Question: Good morning, I am writing a program that makes a POST webrequest to a website (websta.me). The request works, but the problem is the response.
I analyzed the http requests using Charles and this is the normal response:
'''
{"meta":{"code":200},"data":{"created_time":"xs","text":"xxxx <3","from":{"username":"xxxx","profile_picture":"xxxx","id":"xxxx","full_name":"xxxx"},"id":"xxxx"},"status":"OK","called_count":x}
'''
My program is returning this:

Any ideas on how to solve this? Thanks in advance for any help :)
This is my code if it can help:
'''
byte[] bytes = ASCIIEncoding.UTF8.GetBytes("comment=+xxx&media_id=xxx");
HttpWebRequest postReq = (HttpWebRequest)WebRequest.Create("http://websta.me/api/comments/xxx);
WebHeaderCollection postHeaders = postReq.Headers;
postReq.Method = "POST";
postReq.Timeout = 10000;
postReq.Host = "websta.me";
postReq.UserAgent = "Mozilla/5.0 (Windows NT 6.1; WOW64; rv:38.0) Gecko/20100101 Firefox/35.0";
postReq.Accept = "application/json, text/javascript, */*; q=0.01";
postHeaders.Add("Accept-Language", "it-IT,it;q=0.8,en-US;q=0.5,en;q=0.3");
postHeaders.Add("Accept-Encoding", "gzip, deflate");
postReq.ContentType = "application/x-www-form-urlencoded; charset=UTF-8";
postHeaders.Add("X-Requested-With", "XMLHttpRequest");
postReq.Referer = "http://websta.me/feed";
postReq.ContentLength = bytes.Length;
postReq.CookieContainer = cookies;
postReq.KeepAlive = true;
postHeaders.Add("Pragma", "no-cache");
postHeaders.Add("Cache-Control", "no-cache");
Stream postStream = postReq.GetRequestStream();
postStream.Write(bytes, 0, bytes.Length);
postStream.Close();
HttpWebResponse postResponse;
postResponse = (HttpWebResponse)postReq.GetResponse();
StreamReader reader = new StreamReader(postResponse.GetResponseStream());
MessageBox.Show(reader.ReadToEnd());
'''
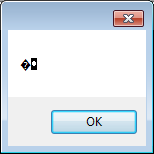
Answer: The result you are receiving from your request is GZip compressed data (the first three bytes are '0x1f8b08').
To get the text from it, just decompress it using 'GZipStream'. Something like this:
'''
private byte[] Decompress(byte[] data)
{
using (GZipStream stream = new GZipStream(new MemoryStream(data), CompressionMode.Decompress))
{
const int size = 4096;
byte[] buffer = new byte[size];
using (MemoryStream memory = new MemoryStream())
{
int count = 0;
do
{
count = stream.Read(buffer, 0, size);
if (count > 0)
{
memory.Write(buffer, 0, count);
}
}
while (count > 0);
return memory.ToArray();
}
}
}
'''
Then modify the end of your code (from where you get your response) to:
'''
postResponse = (HttpWebResponse)postReq.GetResponse();
Stream Reader = postResponse.GetResponseStream();
byte[] Data = new byte[postResponse.ContentLength];
Reader.Read(Data, 0, Data.Length);
Data = Decompress(Data);
string Result = System.Text.Encoding.UTF8.GetString(Data);
MessageBox.Show(Result);
'''
This reads the response data (which is compressed) into a byte array, then decompresses it before converting it to the appropriate text (which I believe is utf-8 from the content-type description).
Please note that the GZip decompression routine is taken from <URL>.